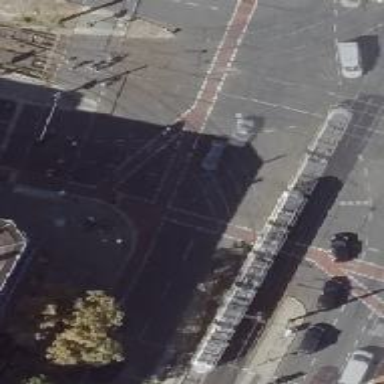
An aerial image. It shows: Tram level crossing on railway.